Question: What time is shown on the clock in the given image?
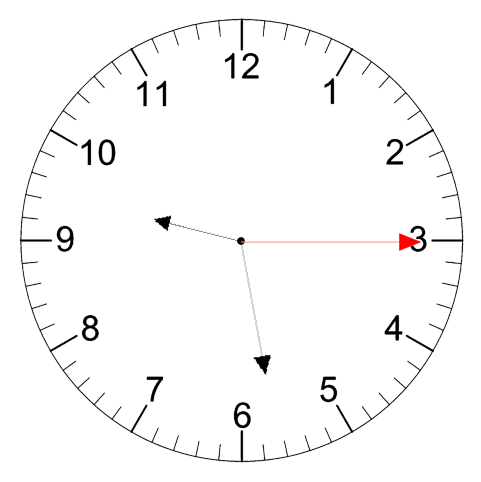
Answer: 09:28:15